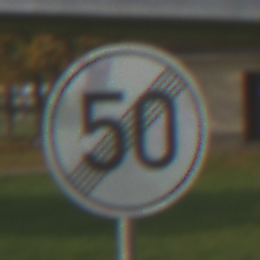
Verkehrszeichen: EndeGeschwindigkeit50
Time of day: SunriseSunset
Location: Outdoor (Special)
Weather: Clear
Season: NotSpecified
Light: Natural